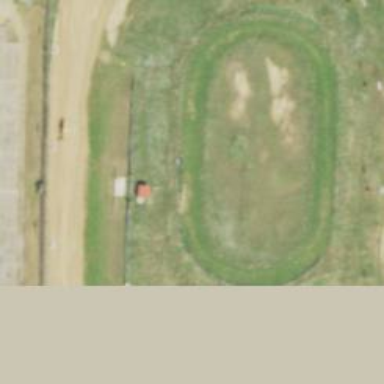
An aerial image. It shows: Raceway for motor sports.